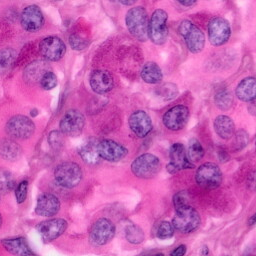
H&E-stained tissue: Pancreatic